Question: I have 4 values that I am correlating, represented by this database table:

I'm searching for a data structure in C# that I can essentially have key with values per entry, the 'Level' fields being the keys in this case.
This would be the relationship between these values:
> 0 --> (0, "Top-level", "")
1 --> (0, "Submenu", "")
2 --> (1, "asdf", "<URL>
2 --> (1, "qwerty", "<URL>
Note that the keys
---
With the example database information above, I would be creating this nested 'asp:MenuItem':
'''
<asp:MenuItem Text = "Top-level">
<asp:MenuItem Text = "Submenu">
<asp:MenuItem Text = "asdf" NavigateUrl = "http://www.asdf.com" />
<asp:MenuItem Text = "qwerty" NavigateUrl = "http://www.qwerty.com" />
</asp:MenuItem>
</asp:MenuItem>
'''
...with a nasty C# data structure something like this:
'''
// this is crazy!
SortedDictionary<int, SortedDictionary<int, KeyValuePair<string, string>>
'''
---
There is obviously more detail involved in dynamically populating a dropdown menu, such as <URL>, .
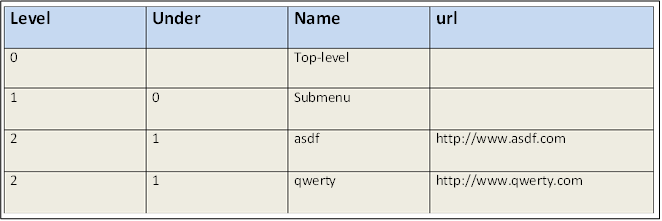
Answer: I used a class structure to do this; dictionaries are going to be hard because it can be many levels deep. A class does this much better, because it can support infinite nested levels:
'''
public class MenuItem
{
public string Text { get; set; }
public string NavigateUrl { get; set; }
.
.
public List<MenuItem> Children { get; set; }
}
'''
And so each menu item can have it's own children, which has it's children, and can support many levels deep. To generate it requires looping through the root level records, then look for it's children in the data source, and build the collection in a recursive oriented way.